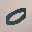
Label: 0